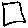
Label: square